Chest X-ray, PA view. Patient: 69 years old, sex M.
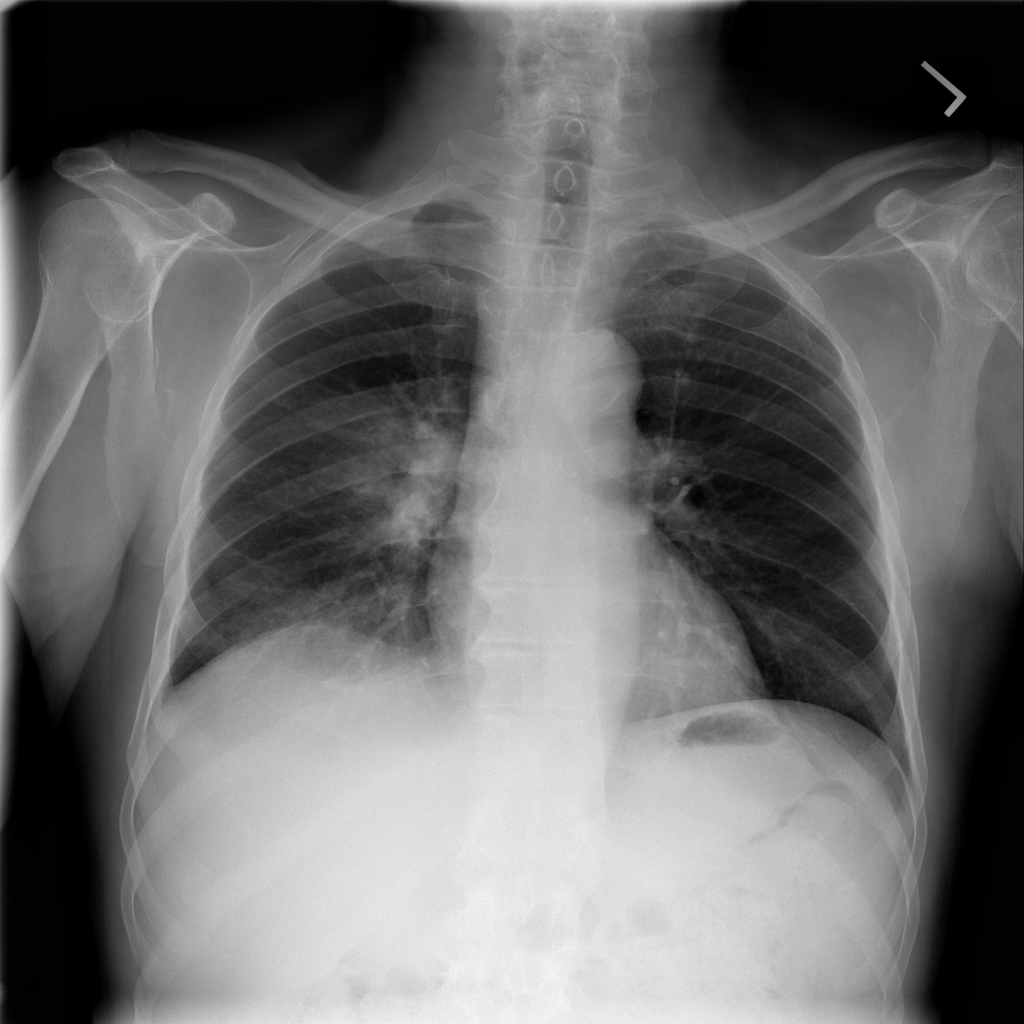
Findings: Infiltration